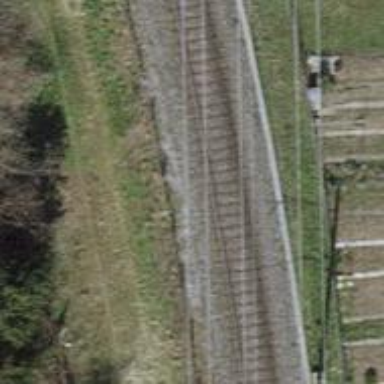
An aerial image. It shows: Single-track electrified railway with contact line.